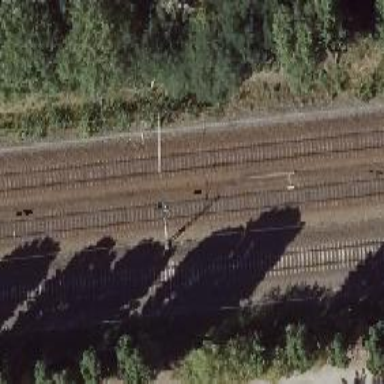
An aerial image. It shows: Milestone along the railway with catenary mast.